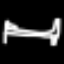
Label: bed